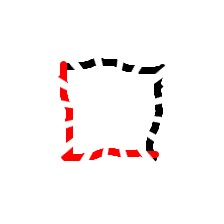
Shape: square